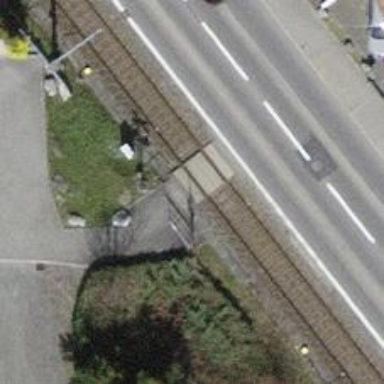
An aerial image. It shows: Railway level crossing.